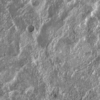
Label: not_dusty